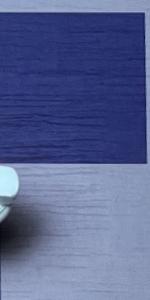
Label: Empty